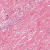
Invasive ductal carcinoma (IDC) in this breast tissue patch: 0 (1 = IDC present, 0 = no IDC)